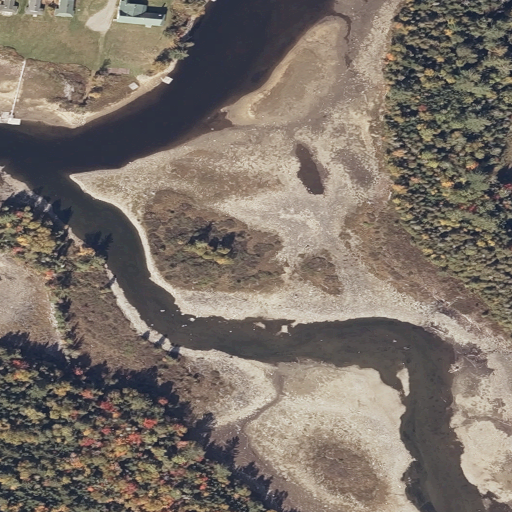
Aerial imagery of island in Maine named Indian Rock containing open water, herbaceous wetlands, evergreen forest, woody wetlands, pasture, mixed forest, grassland, barren land, open development, shrub, medium intensity development, and low intensity development